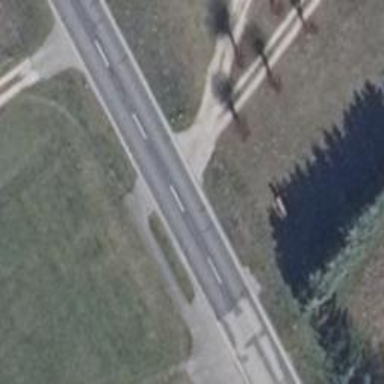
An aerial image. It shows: Secondary road with asphalt surface.